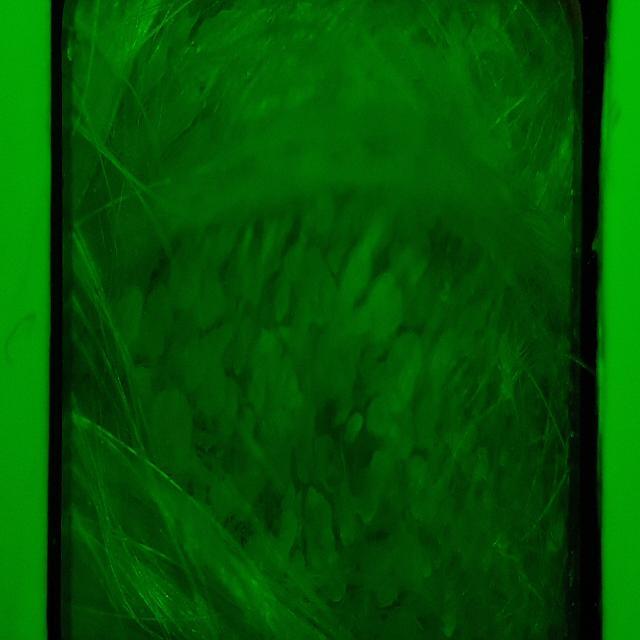
Healthy canine skin — no visible lesions, inflammation, or abnormalities. The skin and coat appear normal.